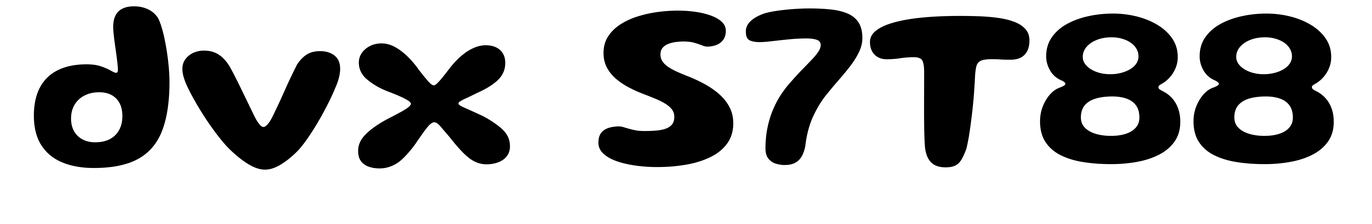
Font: Gluten_SemiBold